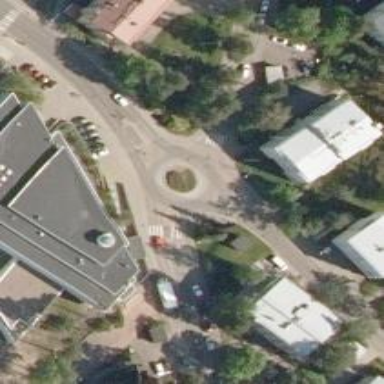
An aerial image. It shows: Tertiary road made of asphalt leading to roundabout junction.